Field crop: tomato
Growth stage: 2
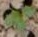
Species: solanum